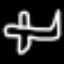
Label: airplane